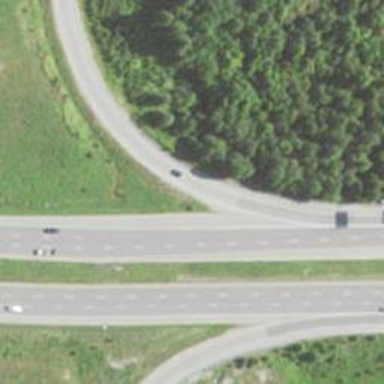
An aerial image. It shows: Asphalt trunk highway which is also expressway.